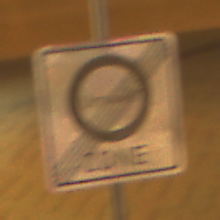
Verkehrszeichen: EndeUmweltzone
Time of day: Night
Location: Outdoor (Urban)
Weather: Clear
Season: NotSpecified
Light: Artificial